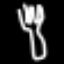
Label: fork